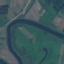
Land use / land cover class: River